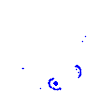
Particle: pion